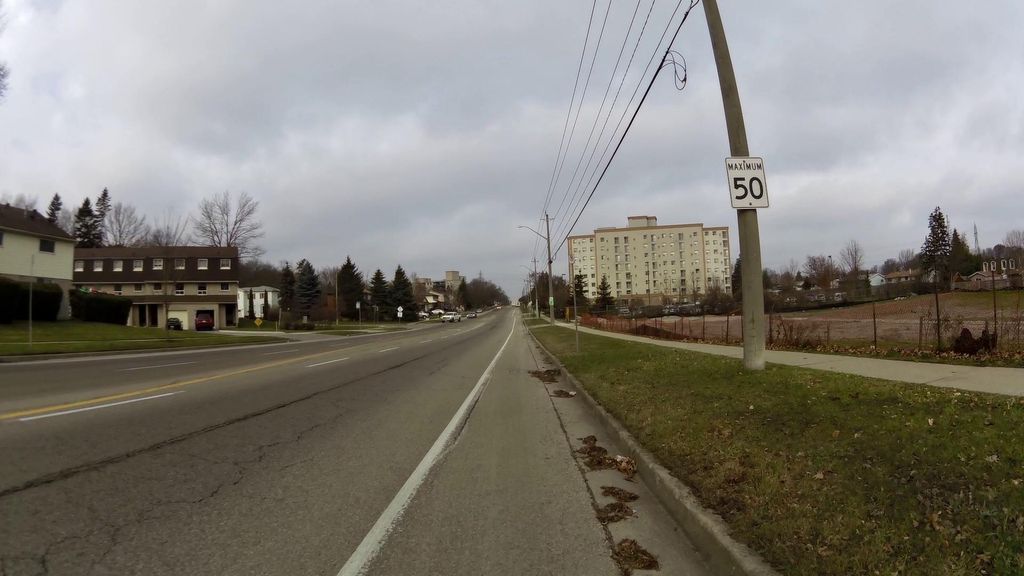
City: kitchener-waterloo